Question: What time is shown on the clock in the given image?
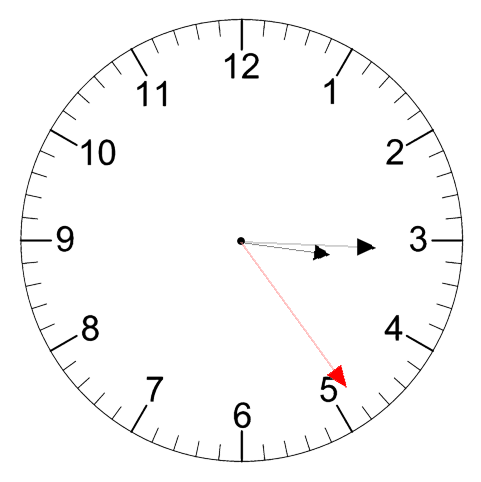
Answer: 03:15:24